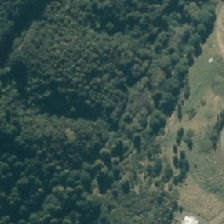
Land cover: manuka_kanuka